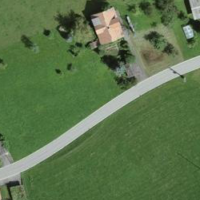
EUNIS habitat code: 24
Species observed at this site:
Raphanus raphanistrum